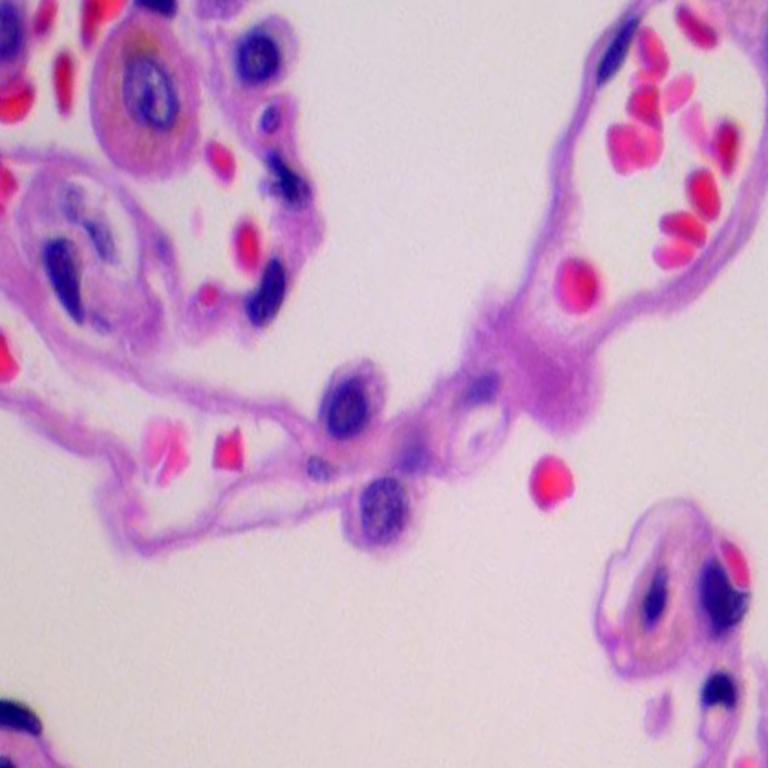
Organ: lung
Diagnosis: benign